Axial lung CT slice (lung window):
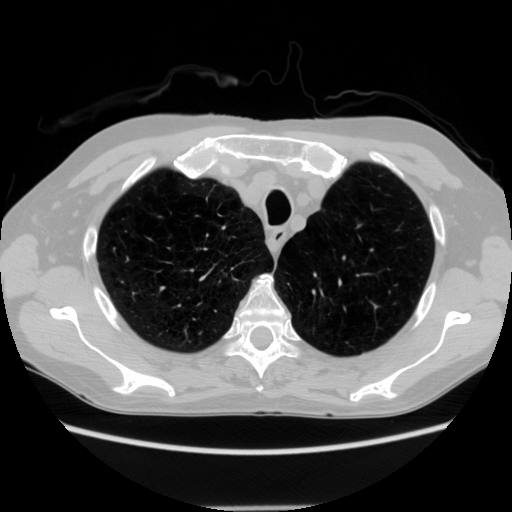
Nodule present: no